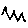
Label: zigzag